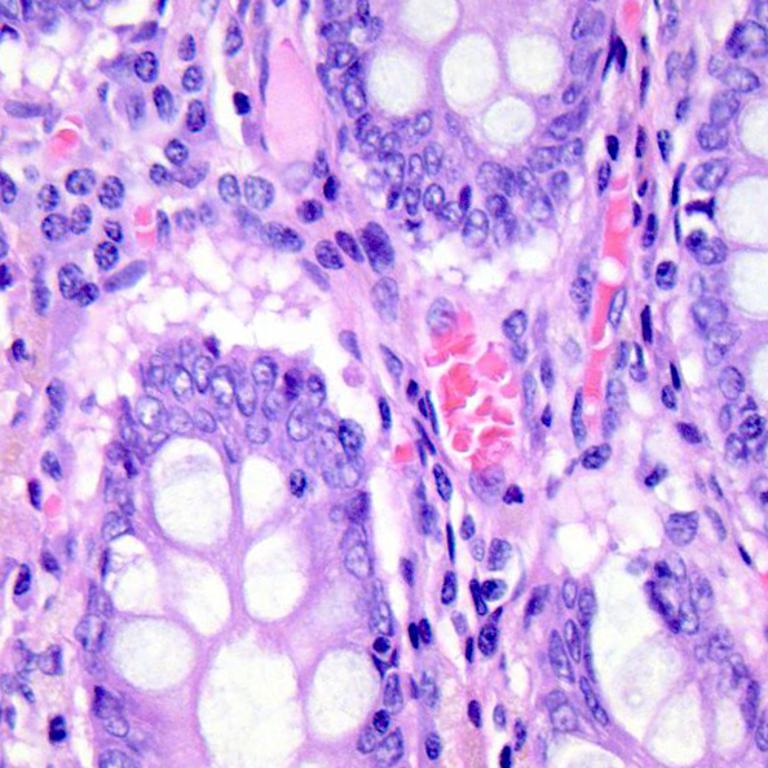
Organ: colon
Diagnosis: benign